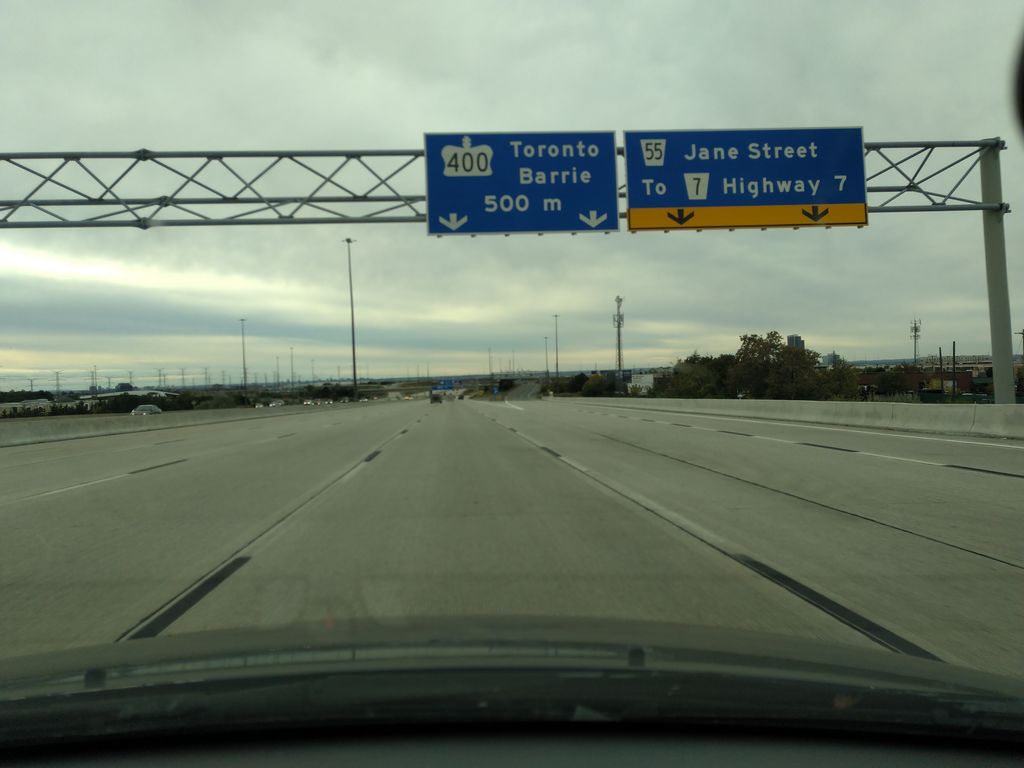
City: toronto